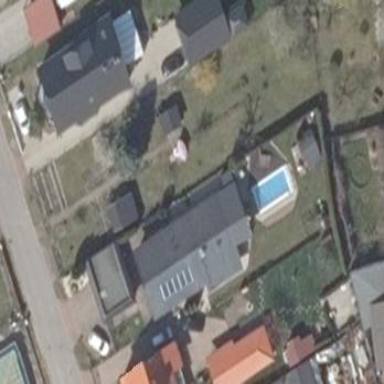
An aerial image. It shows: Simple and straightforward house.